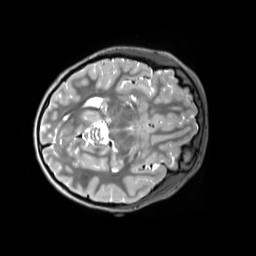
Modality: T2w
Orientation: axial
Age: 11
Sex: female
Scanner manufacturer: siemens
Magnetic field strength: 3 T
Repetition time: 3.2 s
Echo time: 0.408 s